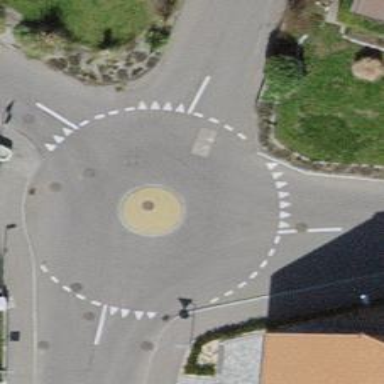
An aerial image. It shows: Mini roundabout on the road.